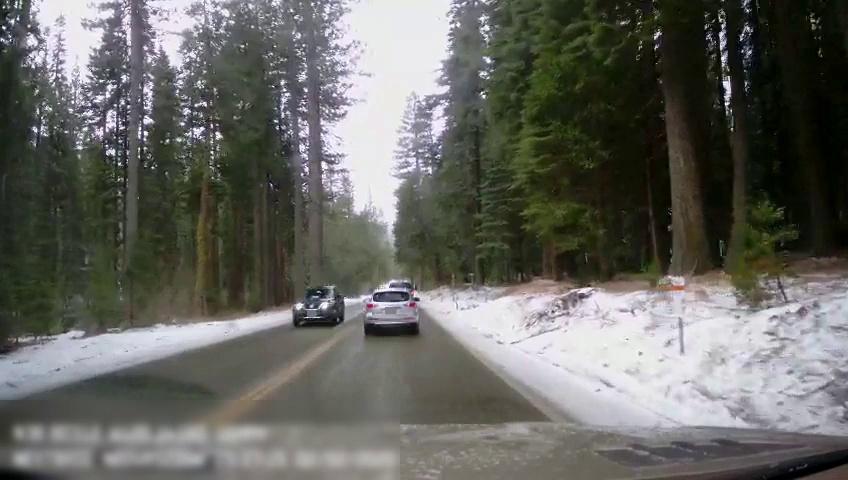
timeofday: Day
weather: Snowy
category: Drivable Space
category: Vehicles | SUV
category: Vehicles | Truck
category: Vehicles | SUV
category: Lanes | Current Lane
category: Lanes | Opposite Lane
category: Lanes | Current Lane